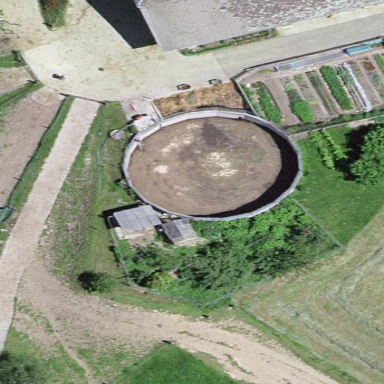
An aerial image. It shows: Storage tank with man-made structure.